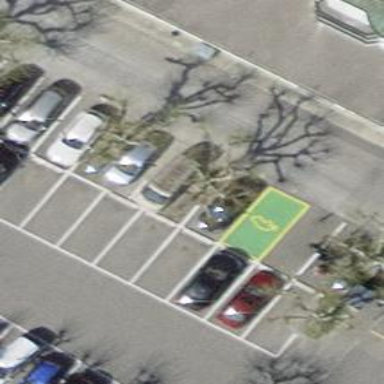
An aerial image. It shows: Charging station.